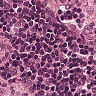
Metastatic tissue present: no